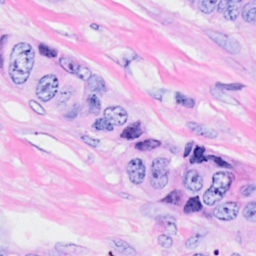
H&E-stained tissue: Breast